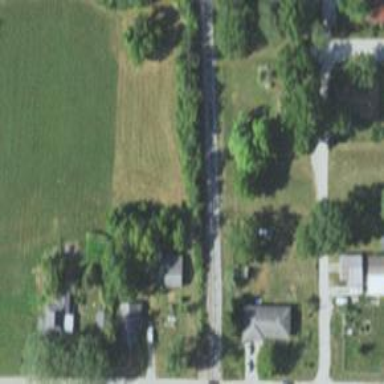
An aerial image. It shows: Rail spur service.